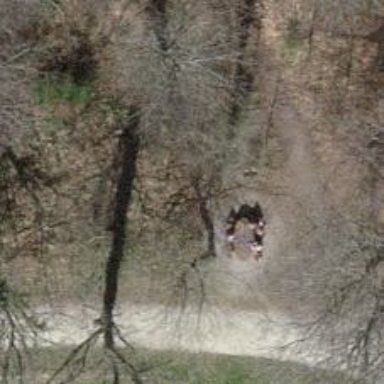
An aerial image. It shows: Picnic site for tourists.